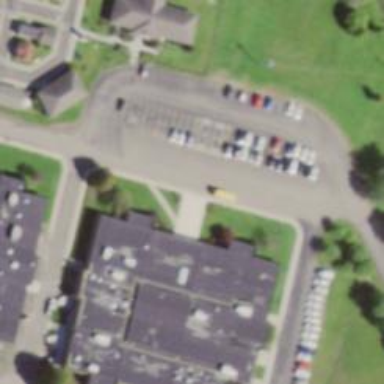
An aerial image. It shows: Parking space.